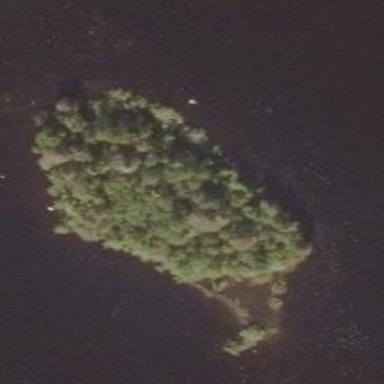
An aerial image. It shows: Island covered with woodland.